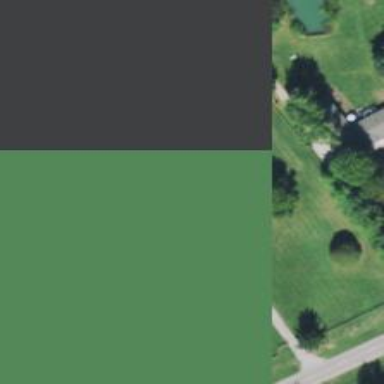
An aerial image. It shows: Driveway.